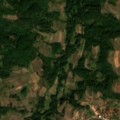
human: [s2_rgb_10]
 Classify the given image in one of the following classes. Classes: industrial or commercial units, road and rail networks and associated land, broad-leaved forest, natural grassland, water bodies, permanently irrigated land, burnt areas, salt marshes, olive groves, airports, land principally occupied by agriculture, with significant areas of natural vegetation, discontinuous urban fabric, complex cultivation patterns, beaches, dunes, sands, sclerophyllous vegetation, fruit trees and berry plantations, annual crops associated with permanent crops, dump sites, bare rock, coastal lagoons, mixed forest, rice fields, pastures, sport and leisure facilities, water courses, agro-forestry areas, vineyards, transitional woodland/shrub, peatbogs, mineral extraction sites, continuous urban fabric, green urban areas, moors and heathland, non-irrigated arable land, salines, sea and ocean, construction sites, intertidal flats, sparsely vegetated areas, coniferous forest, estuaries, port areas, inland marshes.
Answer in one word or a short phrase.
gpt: discontinuous urban fabric, non-irrigated arable land, complex cultivation patterns, broad-leaved forest